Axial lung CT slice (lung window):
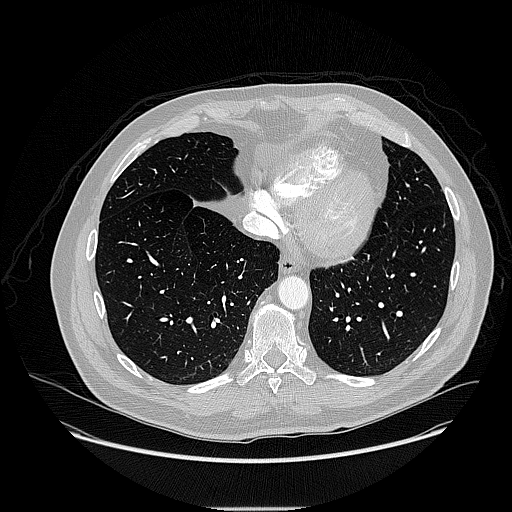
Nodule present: no